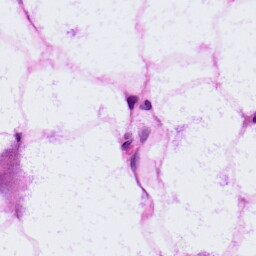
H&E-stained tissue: LymphNode